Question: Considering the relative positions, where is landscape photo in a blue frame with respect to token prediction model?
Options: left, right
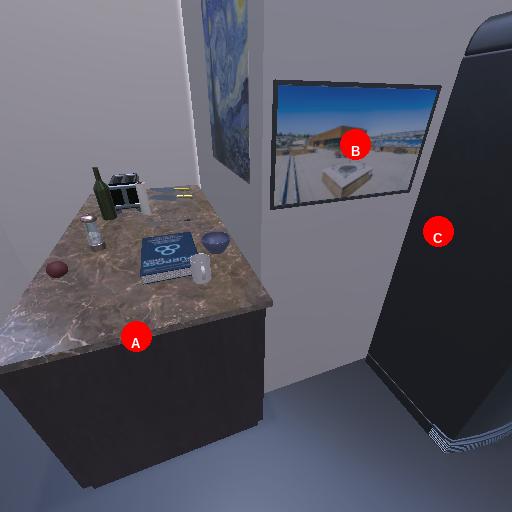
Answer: left